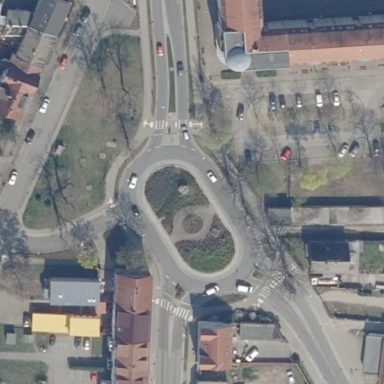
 there is cycle track and the sidewalk is paved with stones."